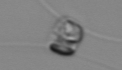
Label: Chaetoceros_similis